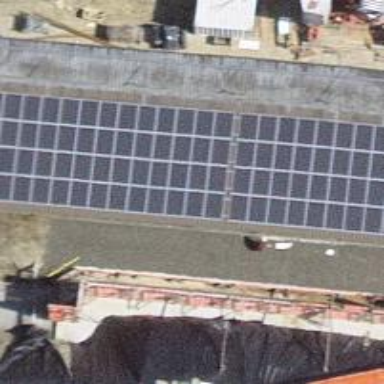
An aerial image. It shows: Solar power generator with photovoltaic panels.